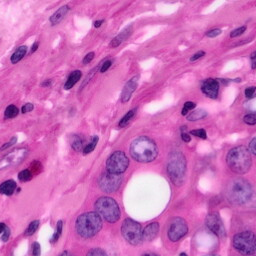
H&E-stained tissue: Pancreatic